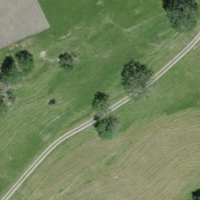
EUNIS habitat code: 24
Species observed at this site:
Allium carinatum